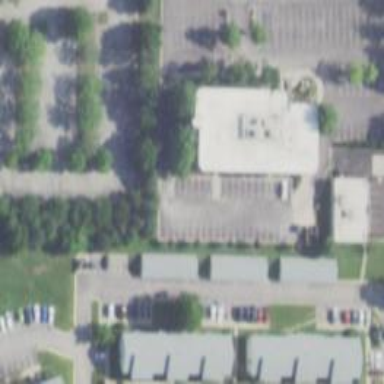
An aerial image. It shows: Parking space.